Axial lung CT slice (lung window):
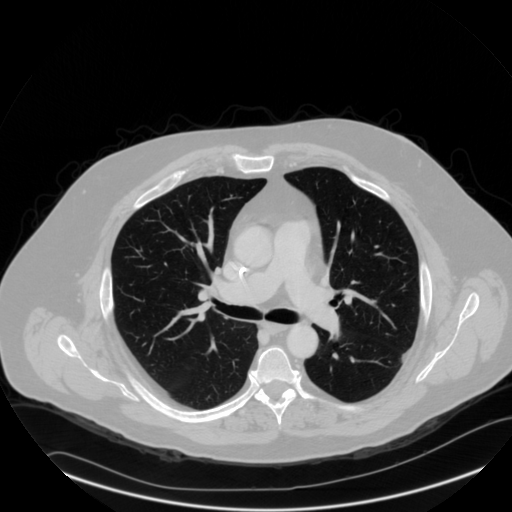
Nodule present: no